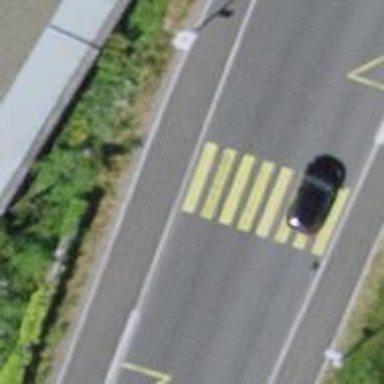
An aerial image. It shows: Uncontrolled zebra crossing on the road.